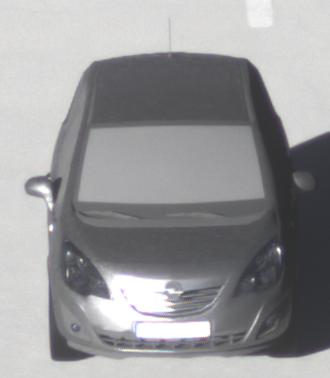
Make: Opel
Model: Meriva 1.4
Detailed model: Meriva (B)
Model produced from: 2010/05
Model produced until: 2013/11
Doors: 5
Color: gray
Road condition: dry road
Daytime: sunrise or sunset
Contrast: medium contrast